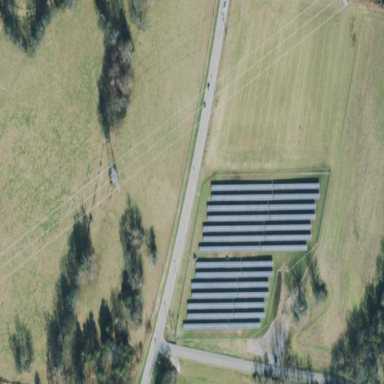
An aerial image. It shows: Solar power generator utilizing photovoltaic technology.